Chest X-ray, PA view. Patient: 19 years old, sex M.
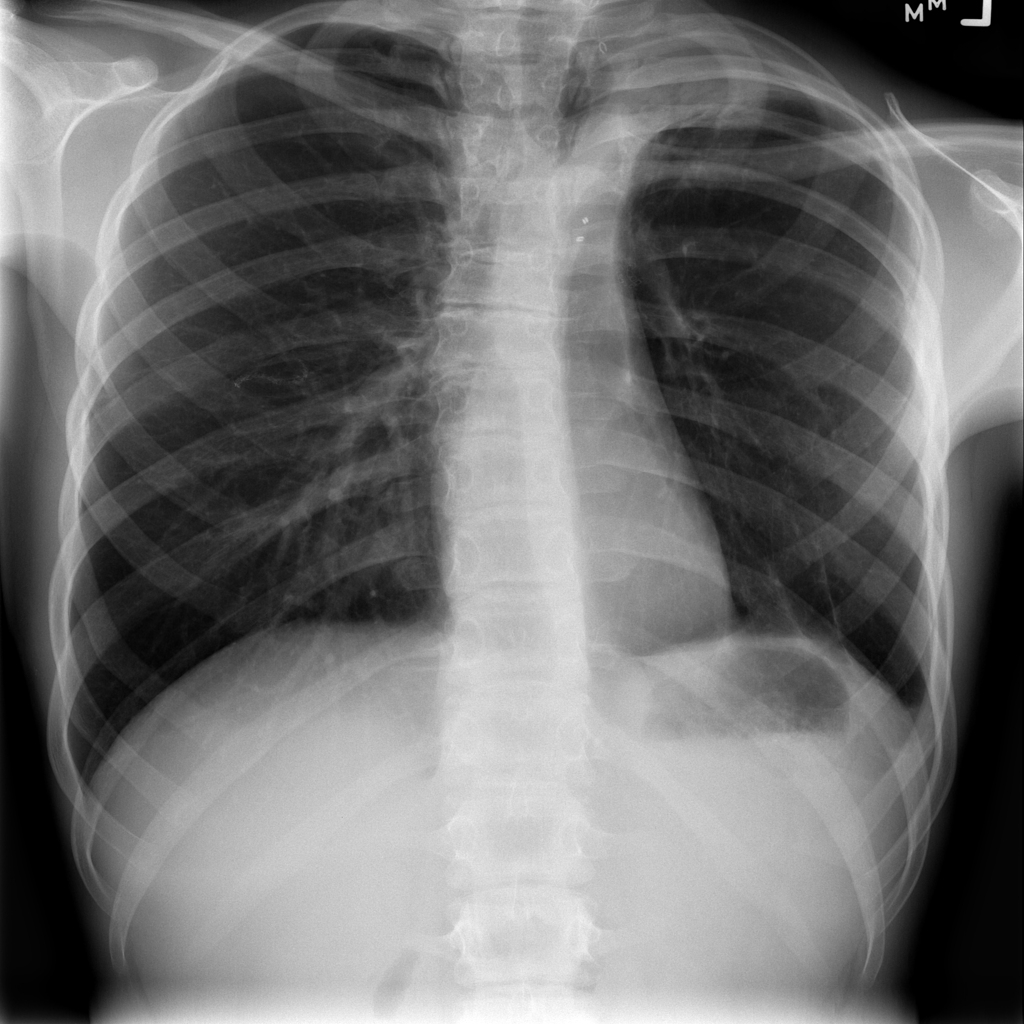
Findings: Atelectasis, Consolidation, Pneumothorax